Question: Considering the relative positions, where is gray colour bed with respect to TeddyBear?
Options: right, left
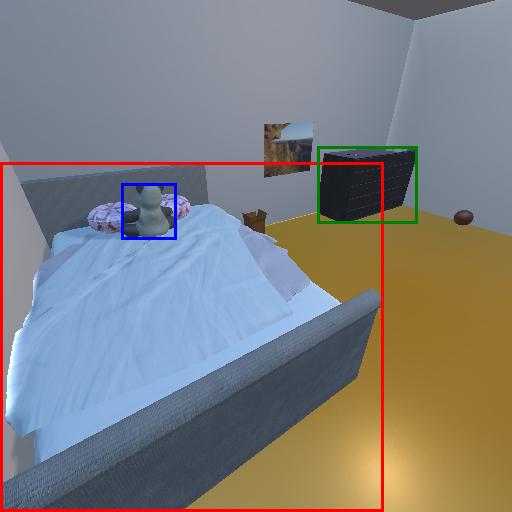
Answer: right